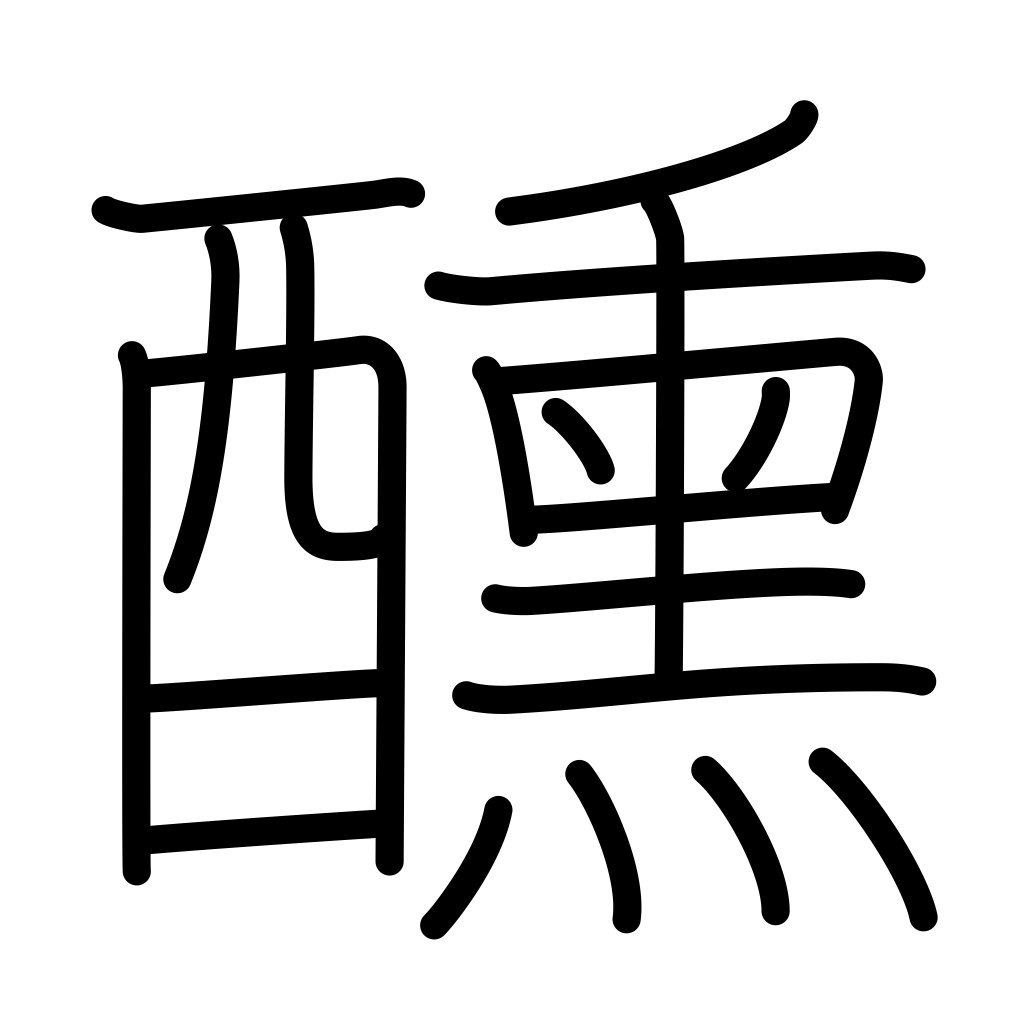
Meaning: hunger